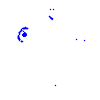
Particle: electron